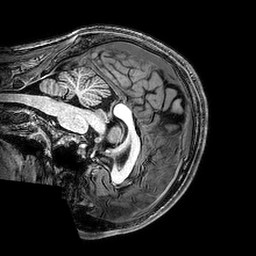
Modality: T1w
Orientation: sagittal
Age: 22
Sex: male
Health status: healthy
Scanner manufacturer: philips
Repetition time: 0.008378 s
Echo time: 0.00386 s